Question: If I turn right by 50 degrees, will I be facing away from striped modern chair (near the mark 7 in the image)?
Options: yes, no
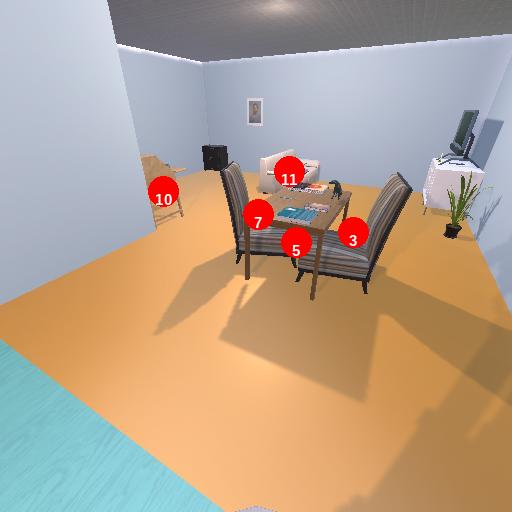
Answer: yes